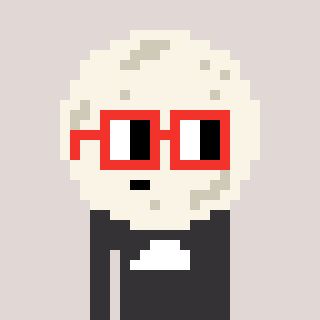
a pixel art character with square red glasses, a moon-shaped head and a grayscale-colored body on a warm background